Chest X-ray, PA view. Patient: 44 years old, sex F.
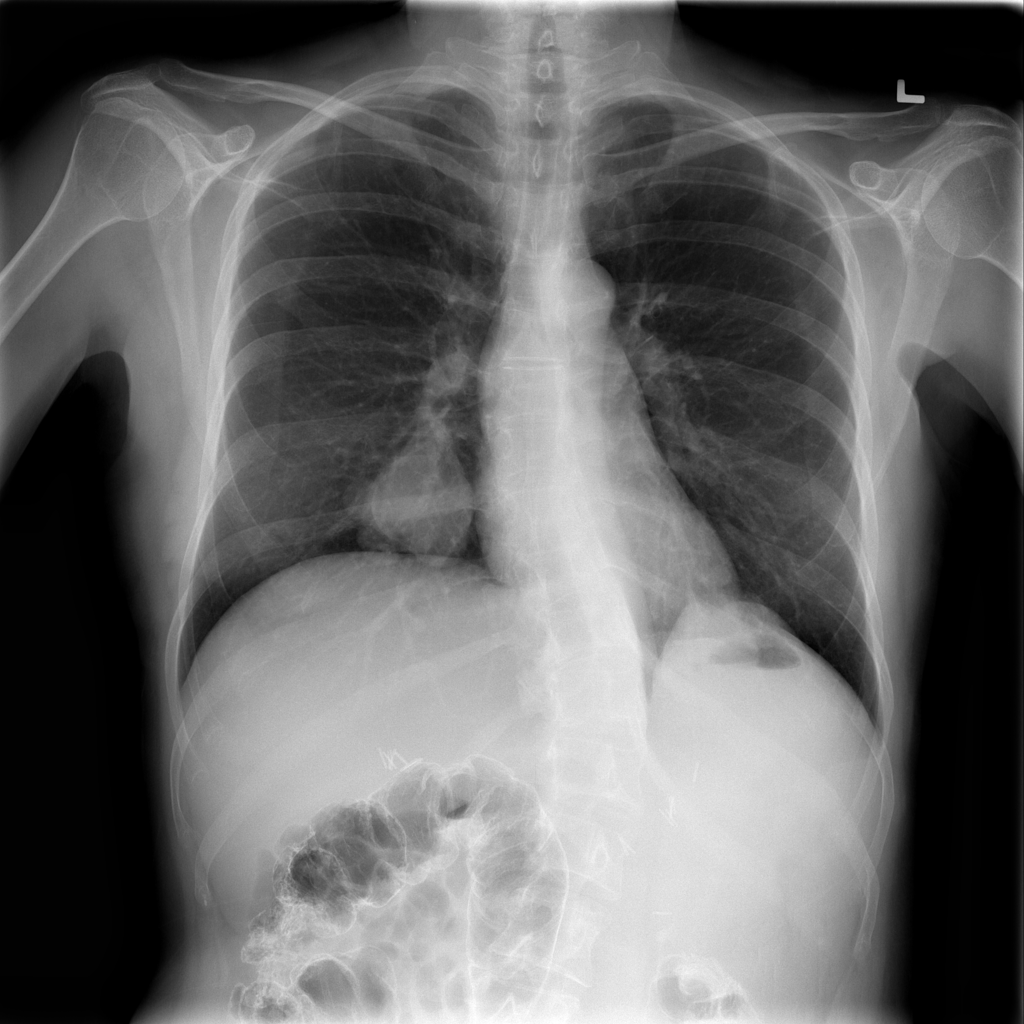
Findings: No Finding